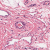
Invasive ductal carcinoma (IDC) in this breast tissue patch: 0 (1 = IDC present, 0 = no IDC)